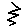
Label: zigzag